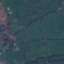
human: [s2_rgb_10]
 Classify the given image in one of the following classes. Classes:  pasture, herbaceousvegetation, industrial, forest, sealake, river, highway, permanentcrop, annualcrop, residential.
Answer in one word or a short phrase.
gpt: Pasture